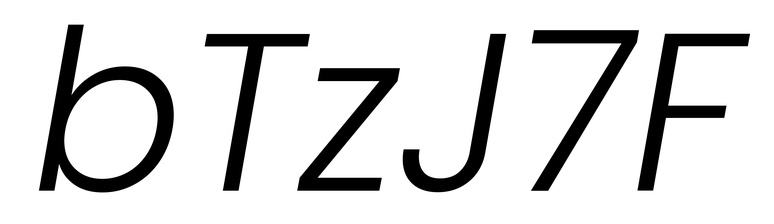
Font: Poppins-LightItalic